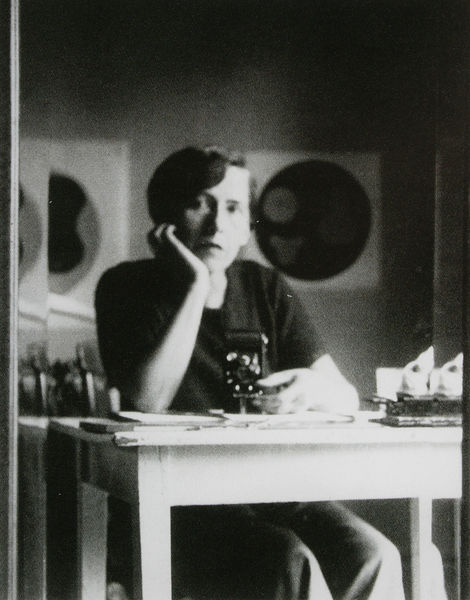
Titel: Sophie Taeuber-Arp
Künstler: Sophie Taeuber-Arp
Standort: Remagen-Rolandseck
Institution: Stiftung Hans Arp und Sophie Taeuber-Arp e.V., Arp-Museum
Schlagwörter: hand, kopf, frau, mund, nase, tisch, hose, wand, arm, augen, gesicht, bildnis, portrait, porträt, kinn, bilder, atelier, foto, denken, erika, photo, unterarm, aufgestützt, fotoapparat, kamera, khose